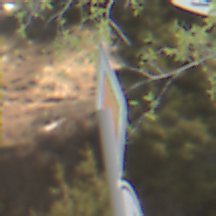
Verkehrszeichen: Vorfahrtsstrasse
Zusatzzeichen unten: EndeGeschwindigkeit50
Umgebung: Outdoor, Nature
Tageszeit: Midday
Wetter: PartlyCloudy
Licht: Natural
Jahreszeit: NotSpecified
Kontrast: HighContrast